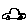
Label: car